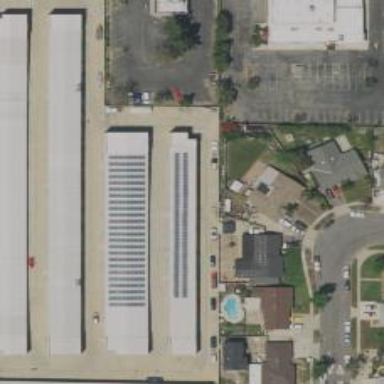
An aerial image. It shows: Storage rental shop.